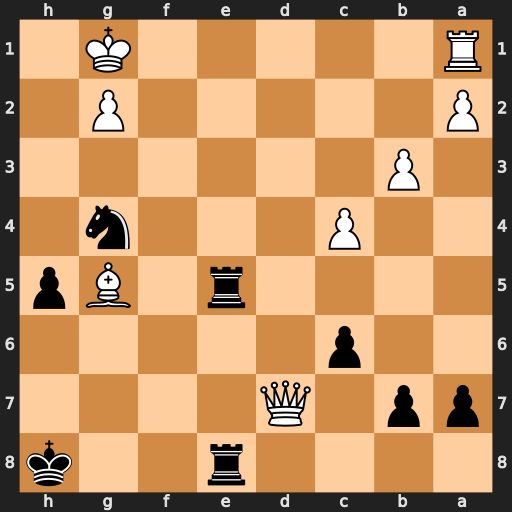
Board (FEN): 4r2k/pp1Q4/2p5/4r1Bp/2P3n1/1P6/P5P1/R5K1
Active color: b
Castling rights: -
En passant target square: -
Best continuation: Re1+ Rxe1 Rxe1#